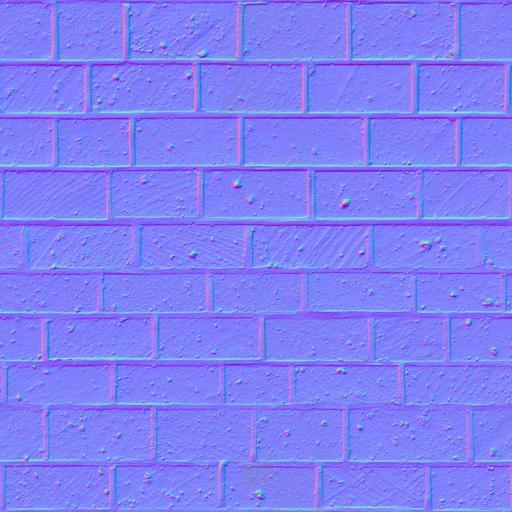
brick bricks old wall white